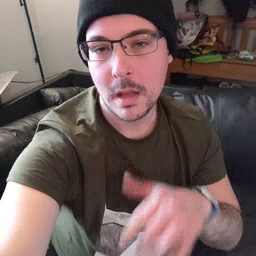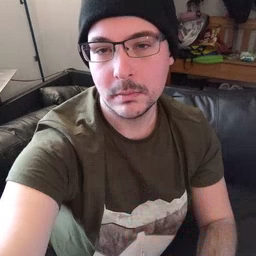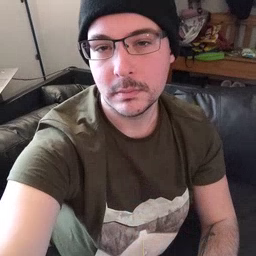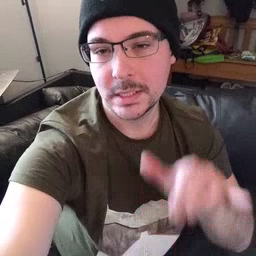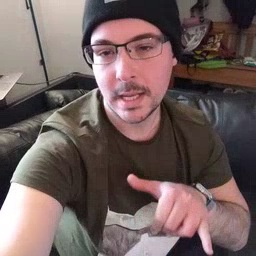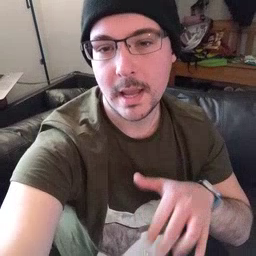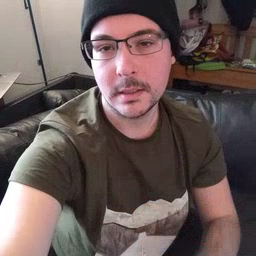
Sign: stay